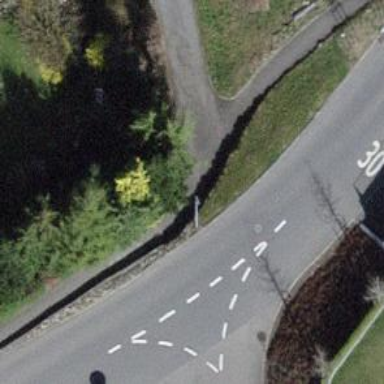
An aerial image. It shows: Paved footway.